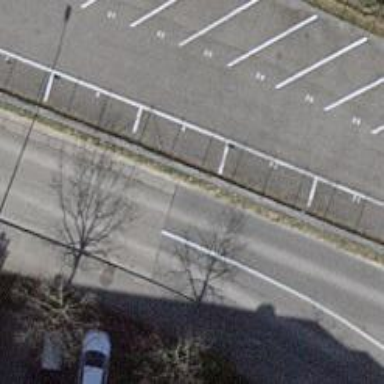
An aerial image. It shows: Tertiary road with asphalt surface. The road includes shared cycle lane on the left side.